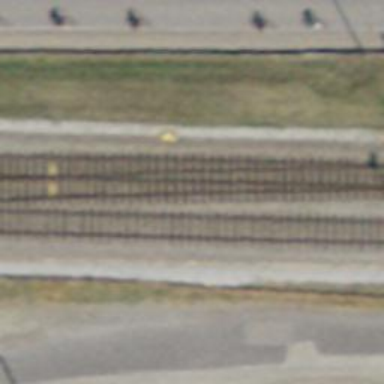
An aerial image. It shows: Single-track electrified railway siding with contact line.